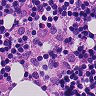
Metastatic tissue present: no